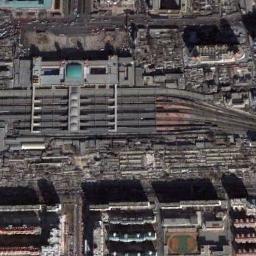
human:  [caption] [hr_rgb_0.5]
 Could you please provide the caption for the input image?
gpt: The railway station has lots of railways and a big building and some other buildings are next to the railway station .

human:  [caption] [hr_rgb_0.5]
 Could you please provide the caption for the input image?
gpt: The railway station is next to some buildings .

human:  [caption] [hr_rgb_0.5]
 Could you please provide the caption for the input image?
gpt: There are many buildings beside the railway station .

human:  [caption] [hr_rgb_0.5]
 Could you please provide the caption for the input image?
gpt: There is a fully equipped railway station in the city .

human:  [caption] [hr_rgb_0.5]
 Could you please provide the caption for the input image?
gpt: There are many buildings around the railway station .